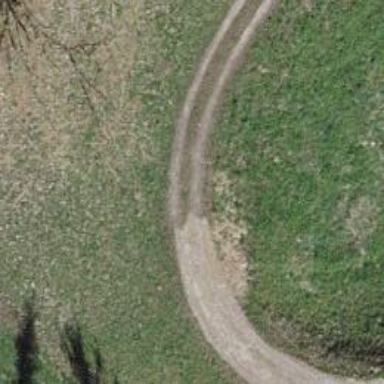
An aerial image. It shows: Track road with grade3 tracktype.